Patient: sex M, age 77
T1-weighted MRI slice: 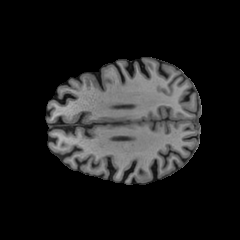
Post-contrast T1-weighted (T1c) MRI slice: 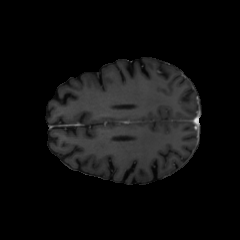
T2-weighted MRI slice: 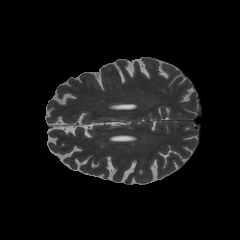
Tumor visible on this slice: no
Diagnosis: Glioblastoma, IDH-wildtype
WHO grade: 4